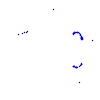
Particle: kaon